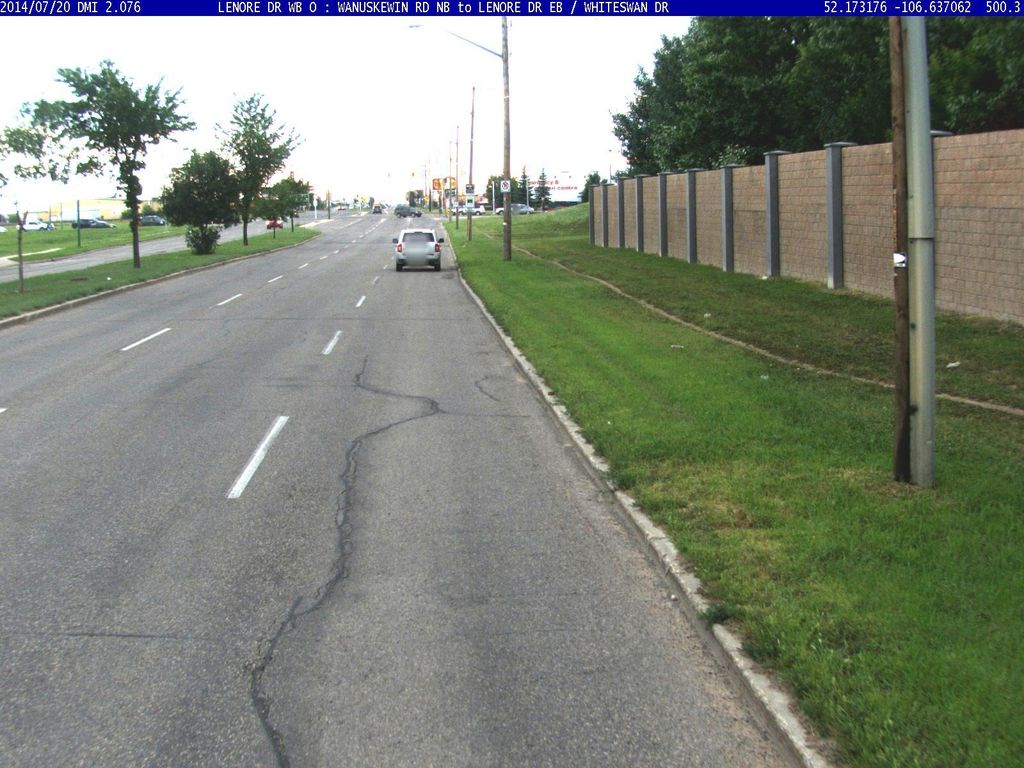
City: saskatoon